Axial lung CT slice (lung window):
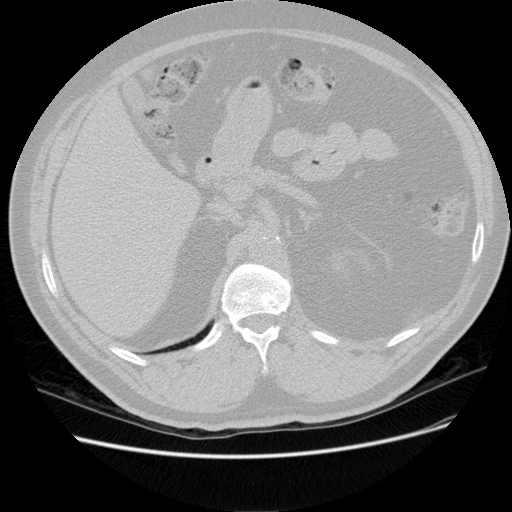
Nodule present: no